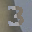
Label: 3